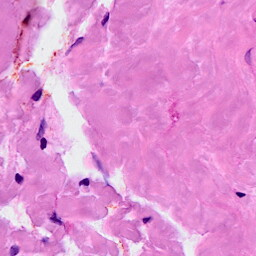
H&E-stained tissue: Breast